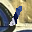
Label: 1